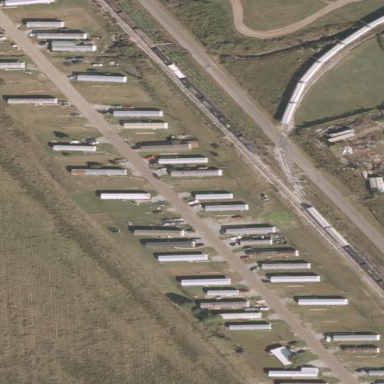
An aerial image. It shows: Residential area designated as trailer park.